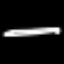
Label: pencil